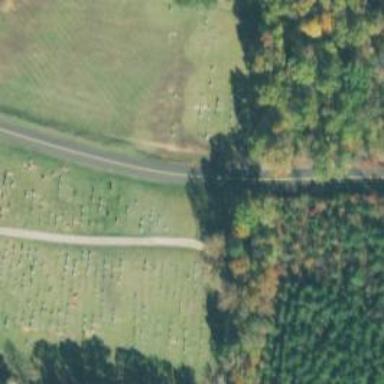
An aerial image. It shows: Cemetery.